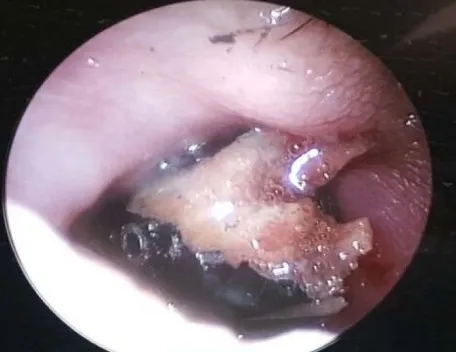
Endoscopic view of the left nasal cavity showed the pencil was impacted in the left nostril and nasal septum.
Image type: endoscopy (arthroscopy)